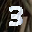
Label: 3